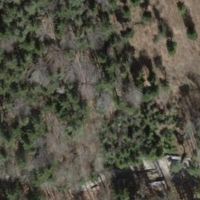
EUNIS habitat code: 44
Species observed at this site:
Vaccinium myrtillus